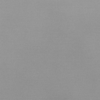
Label: dusty